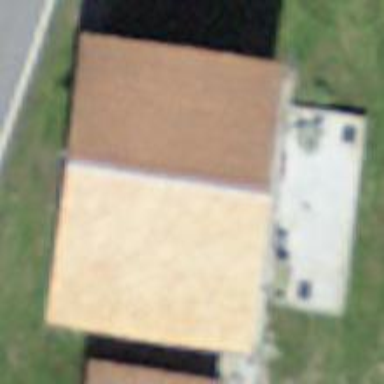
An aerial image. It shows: Rural barn.